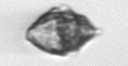
Label: Kryptoperidinium_triquetrum